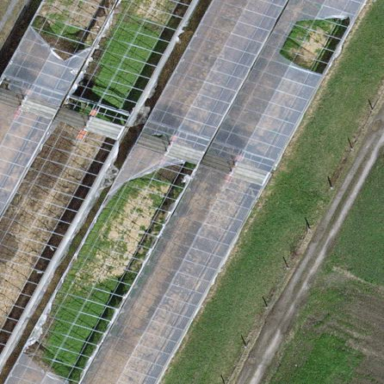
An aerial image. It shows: Greenhouse.